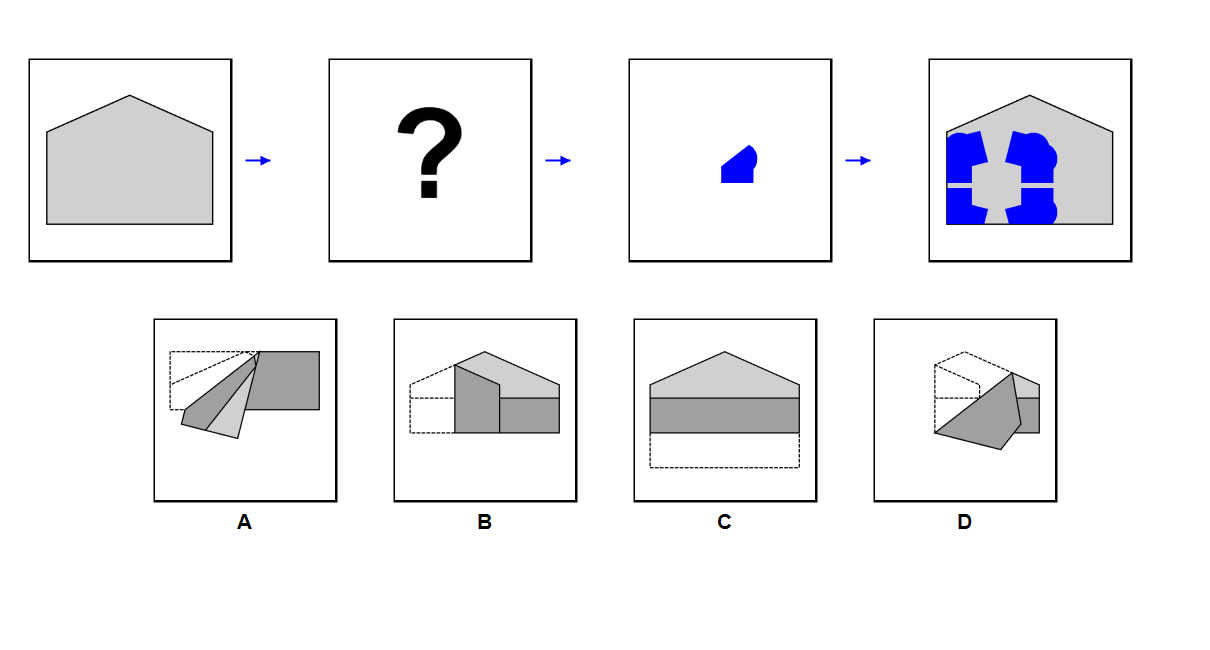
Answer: A